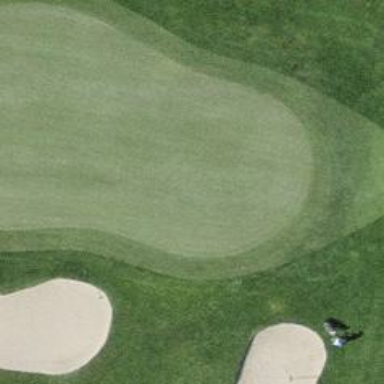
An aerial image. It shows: Golf fairway surrounded by grass.